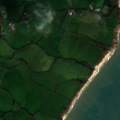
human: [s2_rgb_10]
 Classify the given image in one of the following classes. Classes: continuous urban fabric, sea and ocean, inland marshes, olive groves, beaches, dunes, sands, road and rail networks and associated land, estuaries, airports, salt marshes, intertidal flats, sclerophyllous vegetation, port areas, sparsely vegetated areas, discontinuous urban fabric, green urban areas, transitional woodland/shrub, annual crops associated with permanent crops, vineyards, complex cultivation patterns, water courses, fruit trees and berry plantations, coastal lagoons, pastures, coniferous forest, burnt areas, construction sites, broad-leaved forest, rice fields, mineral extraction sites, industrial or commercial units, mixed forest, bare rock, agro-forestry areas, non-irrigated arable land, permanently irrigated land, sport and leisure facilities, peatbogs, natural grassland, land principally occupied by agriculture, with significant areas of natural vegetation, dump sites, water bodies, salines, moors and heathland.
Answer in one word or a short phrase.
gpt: discontinuous urban fabric, pastures, sea and ocean